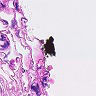
Metastatic tissue present: no